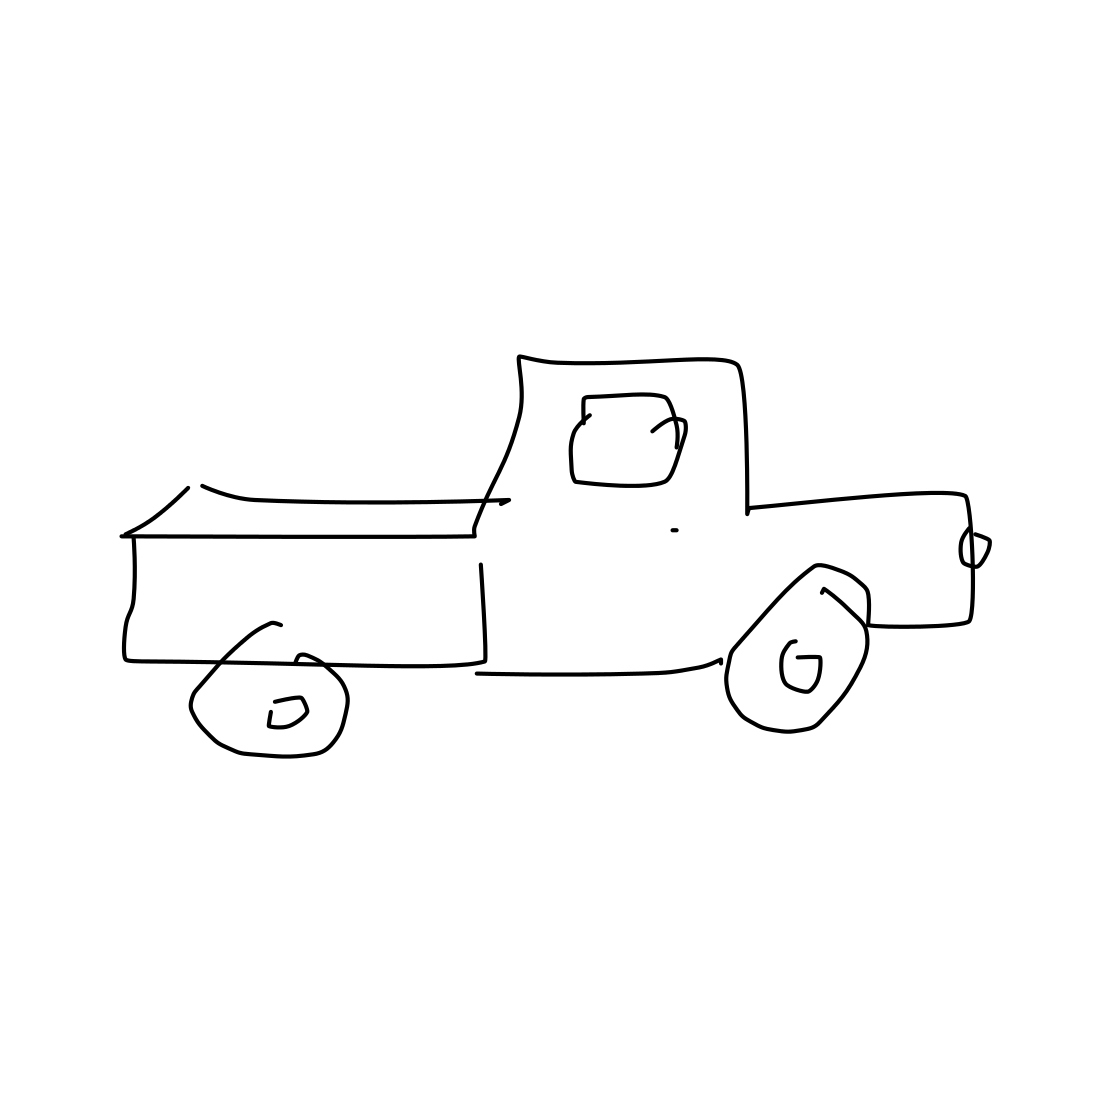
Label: pickup truck